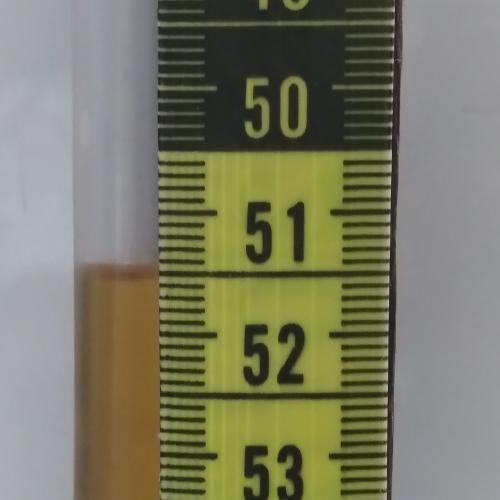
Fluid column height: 51.5 cm